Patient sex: F
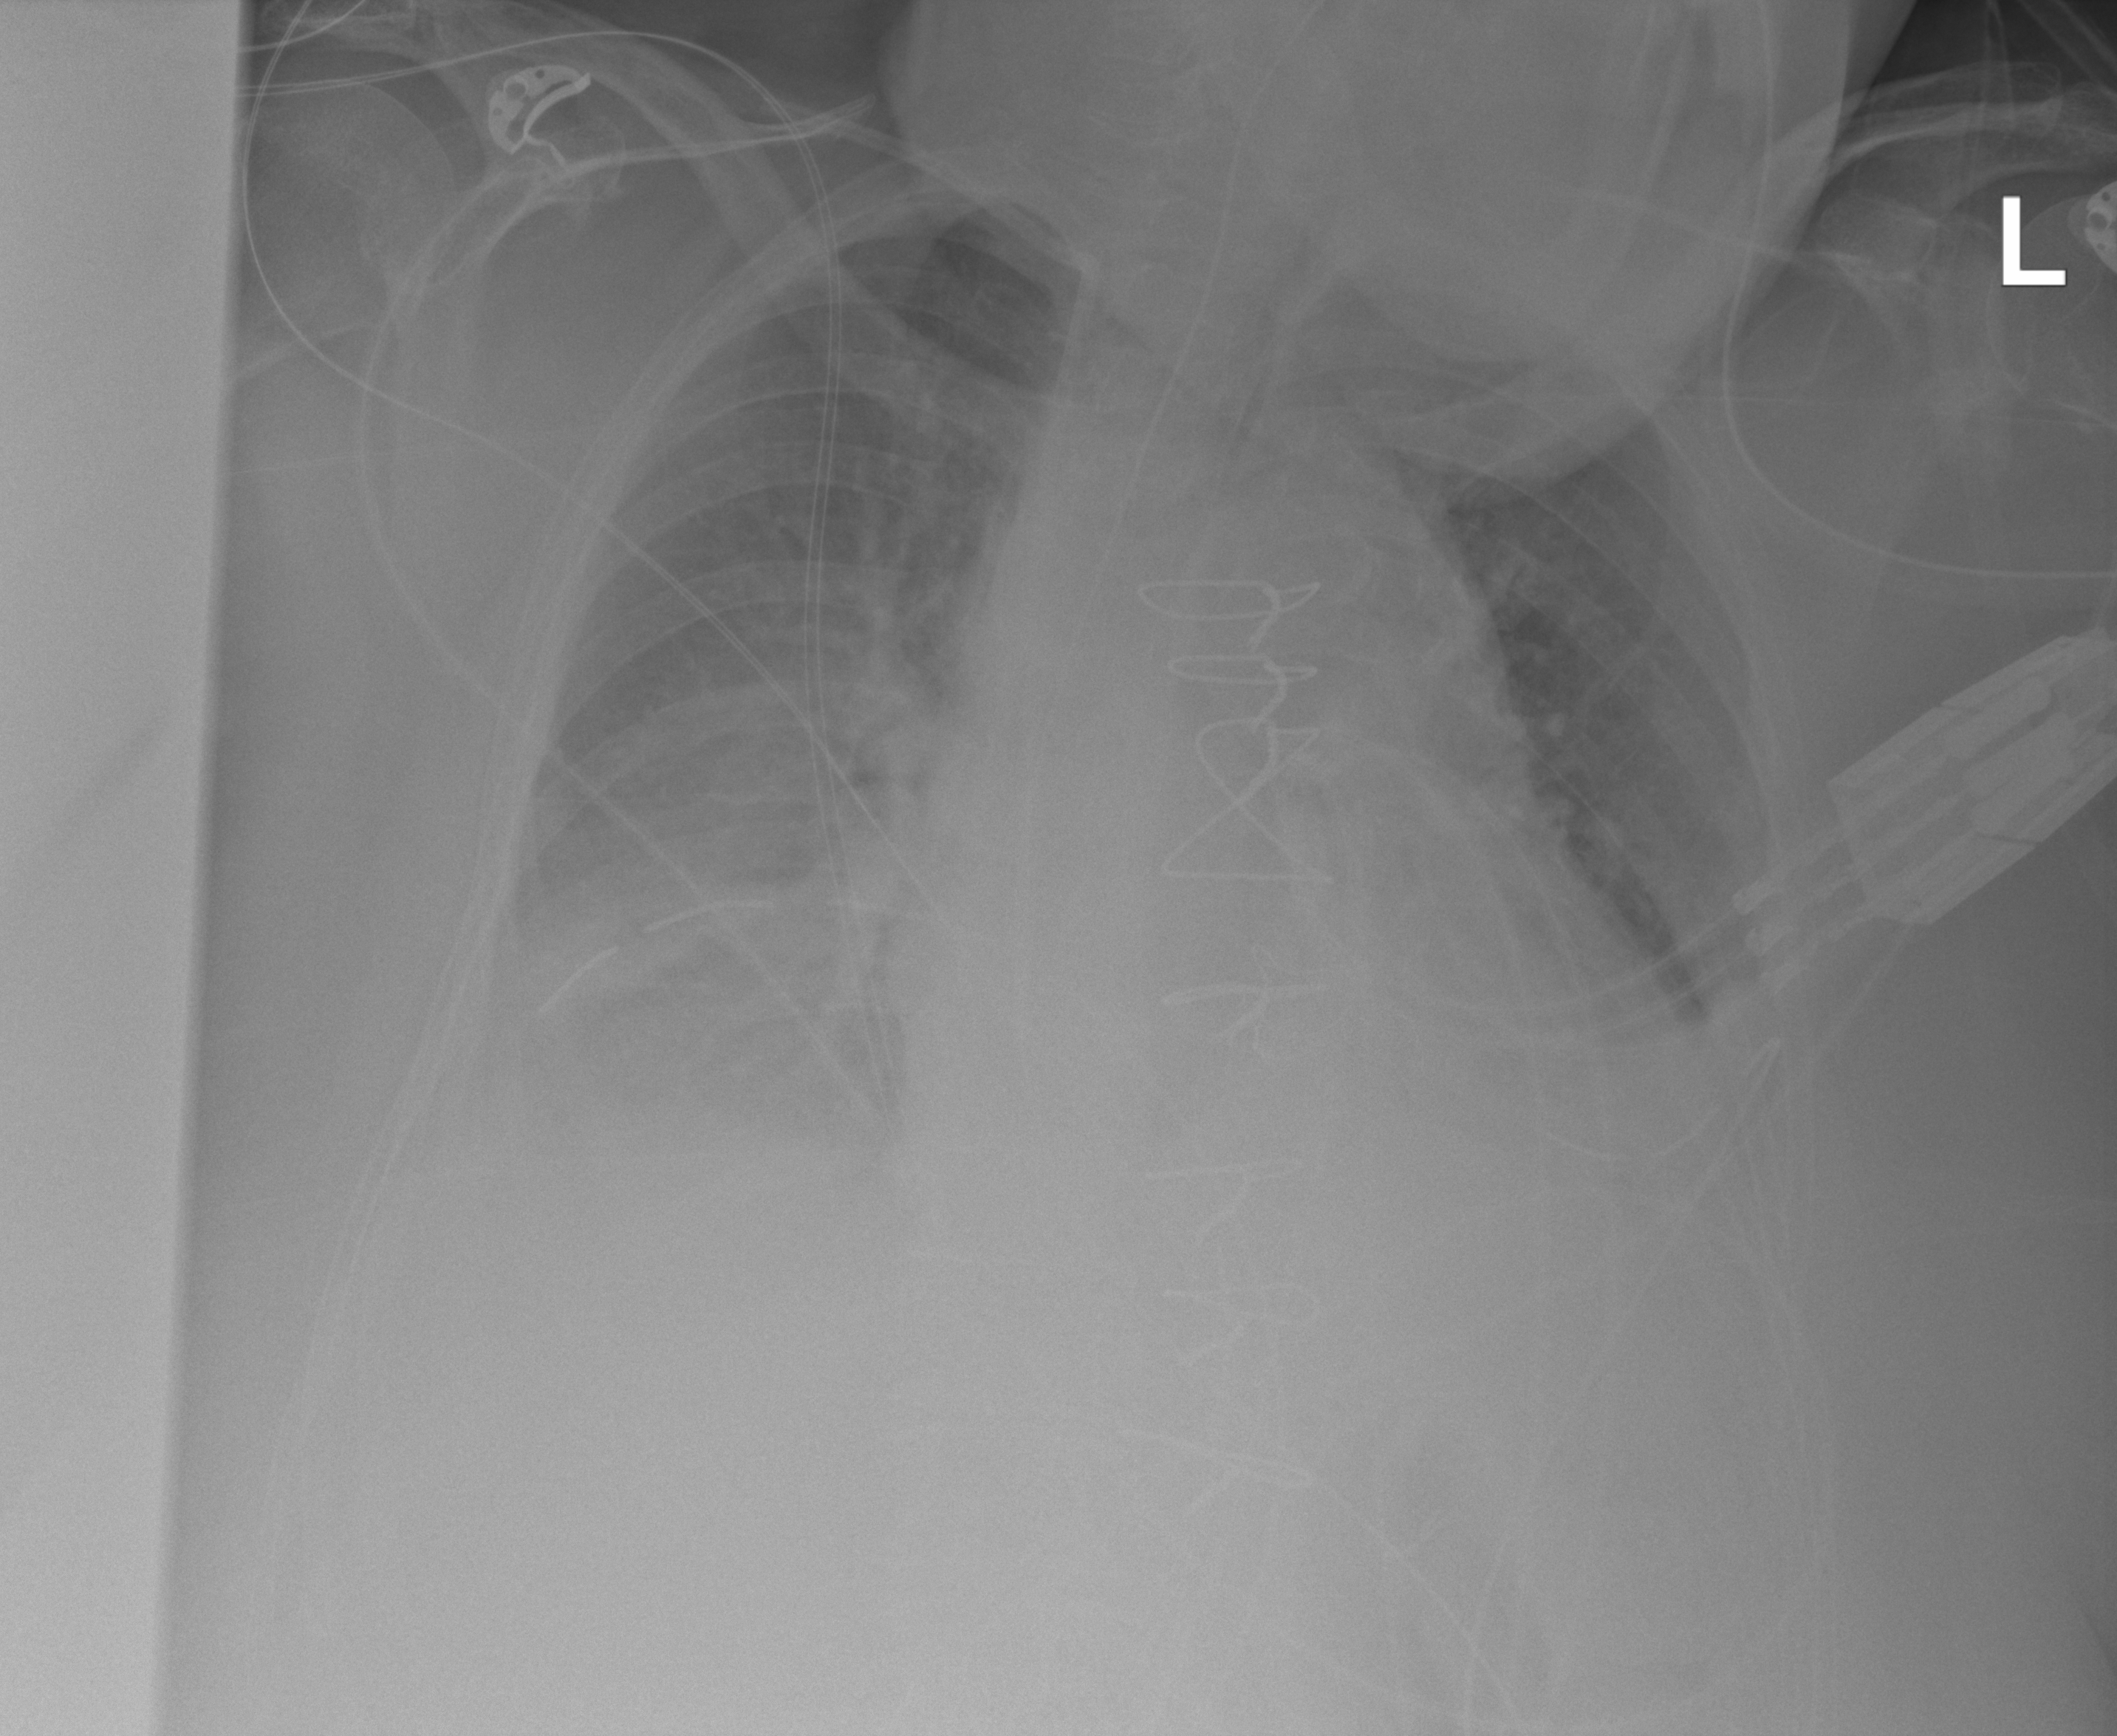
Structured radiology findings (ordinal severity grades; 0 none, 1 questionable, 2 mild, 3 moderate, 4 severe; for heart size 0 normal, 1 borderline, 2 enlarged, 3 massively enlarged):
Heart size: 2
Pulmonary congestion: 3
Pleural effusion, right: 3
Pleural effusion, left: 2
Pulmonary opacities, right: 2
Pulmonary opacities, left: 2
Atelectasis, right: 2
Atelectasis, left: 2